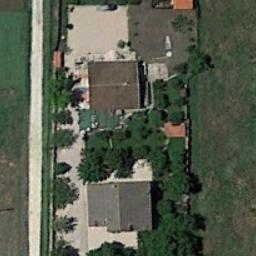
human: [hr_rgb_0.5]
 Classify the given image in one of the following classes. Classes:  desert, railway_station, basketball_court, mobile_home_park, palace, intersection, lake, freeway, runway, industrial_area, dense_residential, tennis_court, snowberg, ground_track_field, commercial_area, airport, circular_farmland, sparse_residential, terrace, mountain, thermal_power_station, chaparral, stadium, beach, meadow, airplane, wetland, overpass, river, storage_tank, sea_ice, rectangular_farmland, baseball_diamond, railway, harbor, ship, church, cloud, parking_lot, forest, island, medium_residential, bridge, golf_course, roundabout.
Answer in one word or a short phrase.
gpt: sparse_residential